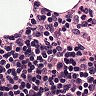
Metastatic tissue present: no